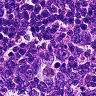
Metastatic tissue present: no